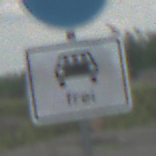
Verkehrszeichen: MehrfachbesetzePersonenkraftwagenFrei
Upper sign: Busssonderstreifen
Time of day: MorningAfternoon
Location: Outdoor (Nature)
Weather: PartlyCloudy
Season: NotSpecified
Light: Natural